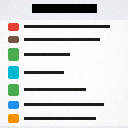
Screen state: on